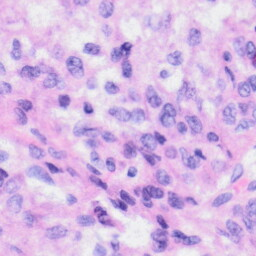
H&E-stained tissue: Liver